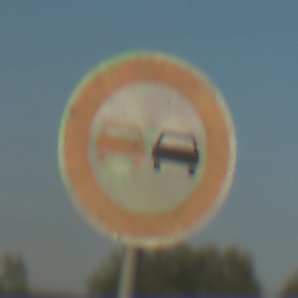
Verkehrszeichen: Ueberholverbot
Umgebung: Outdoor, Beach
Tageszeit: SunriseSunset
Wetter: Clear
Licht: Natural
Jahreszeit: NotSpecified
Kontrast: HighContrast